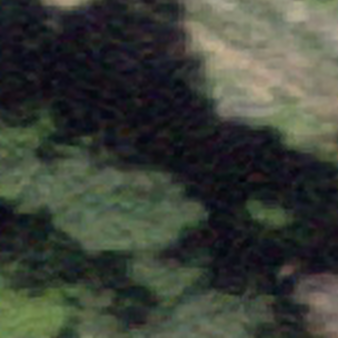
Label: other